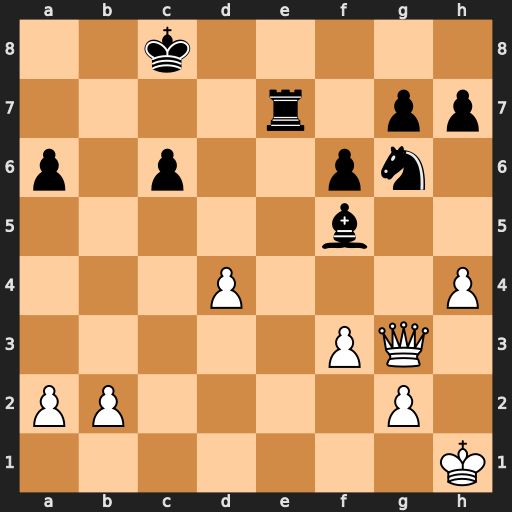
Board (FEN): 2k5/4r1pp/p1p2pn1/5b2/3P3P/5PQ1/PP4P1/7K
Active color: w
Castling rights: -
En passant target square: -
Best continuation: h5 Rd7 hxg6